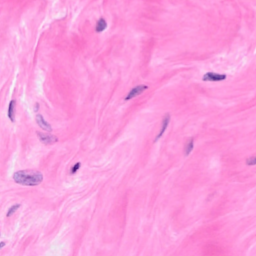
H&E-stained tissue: Breast